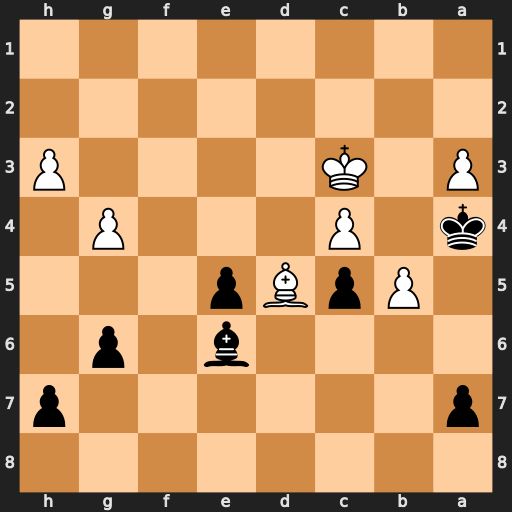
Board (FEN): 8/p6p/4b1p1/1PpBp3/k1P3P1/P1K4P/8/8
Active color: b
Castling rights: -
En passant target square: -
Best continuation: Bxd5 cxd5 Kxb5